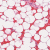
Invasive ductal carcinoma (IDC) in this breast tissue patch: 0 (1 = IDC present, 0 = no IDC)